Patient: sex F, age 63
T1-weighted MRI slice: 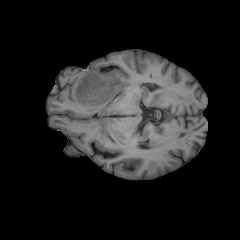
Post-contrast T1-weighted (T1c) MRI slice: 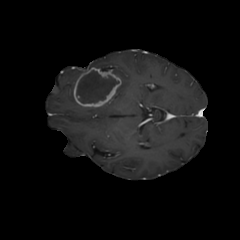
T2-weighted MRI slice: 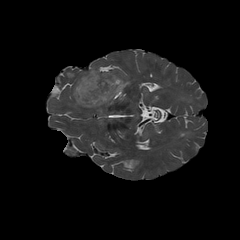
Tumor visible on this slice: yes
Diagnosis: Glioblastoma, IDH-wildtype
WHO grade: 4